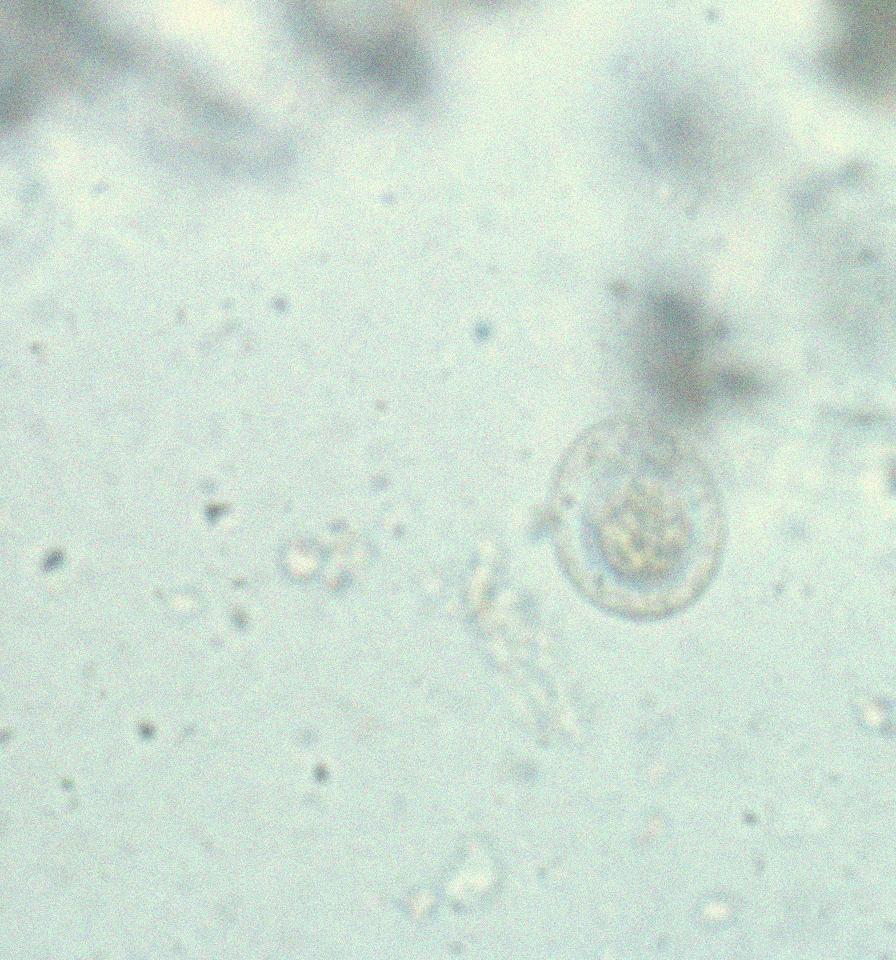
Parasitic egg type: Hymenolepis nana